Question: I cannot access to "Access Control" page in my Google CloudSQL Administration Panel.
I get a page with the "source code" of the tags,

I have waited 4 days but it still doesn't work.
Does any other person have the same problem?, It's only on my area or in my network?.
Thank you.
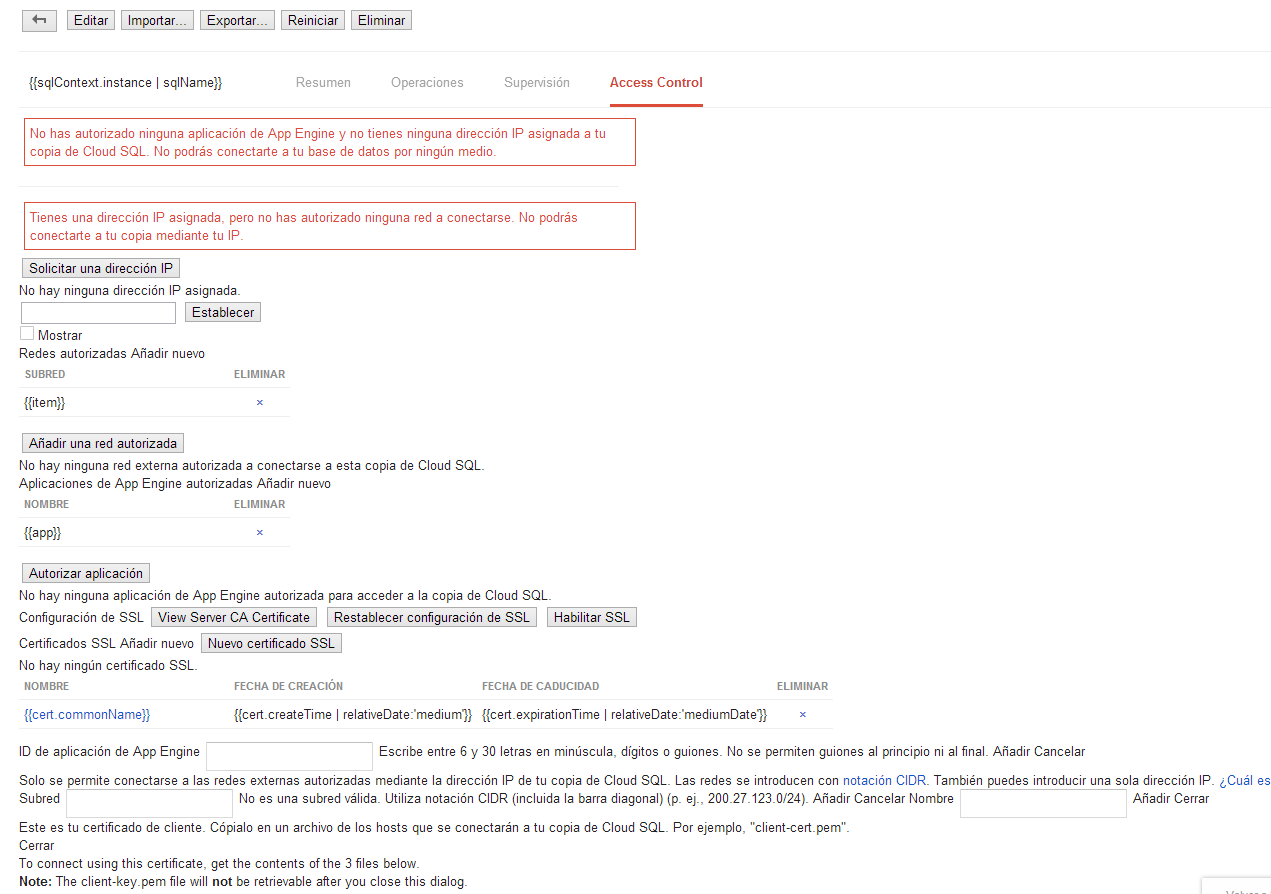
Answer: There seems to be a problem with the Spanish version of the site, this will be resolved soon. In the meantime, you can switch to English by going to the main <URL> page, then click on "Configuracion de la cuenta" on the left menu, and set Idioma to English.